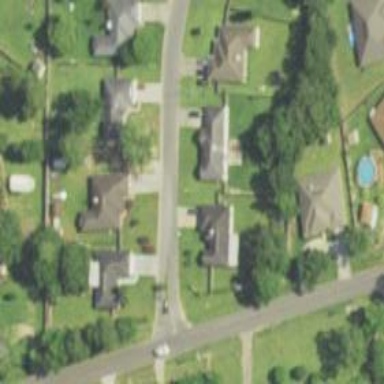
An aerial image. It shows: Residential road.